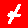
Digit: 4